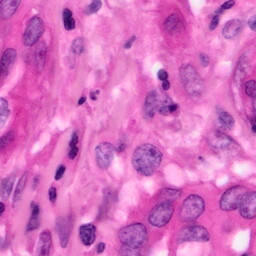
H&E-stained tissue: Pancreatic